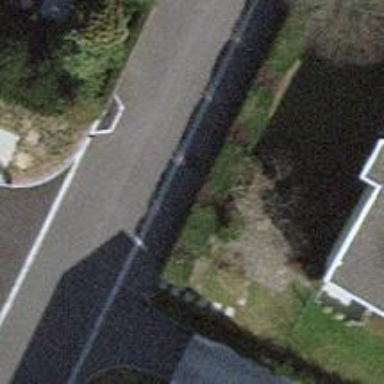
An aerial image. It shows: Traffic calming feature called choker.